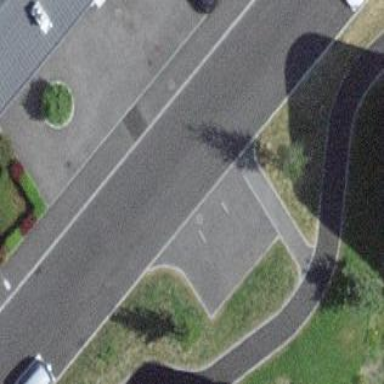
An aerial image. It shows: Street side parking area.